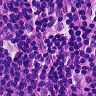
Metastatic tissue present: no